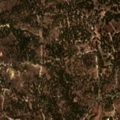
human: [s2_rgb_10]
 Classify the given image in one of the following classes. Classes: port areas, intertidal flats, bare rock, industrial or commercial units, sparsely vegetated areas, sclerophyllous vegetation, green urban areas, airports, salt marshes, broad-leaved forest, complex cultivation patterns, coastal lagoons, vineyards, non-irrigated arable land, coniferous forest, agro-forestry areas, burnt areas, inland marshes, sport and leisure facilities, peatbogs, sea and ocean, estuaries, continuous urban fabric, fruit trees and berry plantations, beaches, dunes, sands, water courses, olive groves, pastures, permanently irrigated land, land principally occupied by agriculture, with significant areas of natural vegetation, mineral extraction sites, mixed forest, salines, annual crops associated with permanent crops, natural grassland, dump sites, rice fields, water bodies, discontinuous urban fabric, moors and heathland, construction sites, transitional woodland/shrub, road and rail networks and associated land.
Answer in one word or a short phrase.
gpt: rice fields, agro-forestry areas, broad-leaved forest